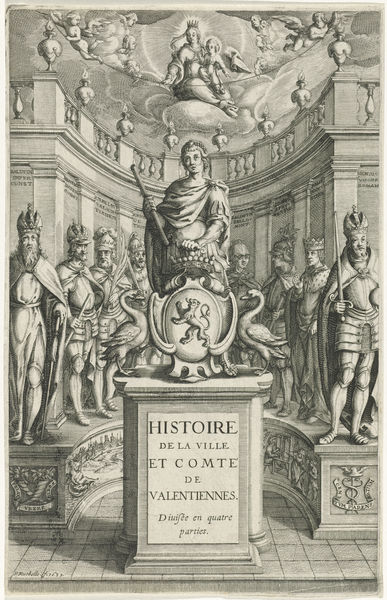
Titel: Titelpagina voor Henry d' Outreman en Pierre d' Outreman, Histoire de la Ville et Comte de Valentiennes
Künstler: Petrus Rucholle
Standort: Amsterdam
Institution: Rijksmuseum
Schlagwörter: himmel, zeichnung, geschichte, sockel, boden, kind, krone, statue, schrift, grafik, hof, figuren, französisch, inschrift, vasen, balustrade, denkmal, druck, lithographie, radierung, text, herrscher, wappen, jesus, majestät, herz, könige, löwe, maria, mutter gottes, schwäne, zepter, kronen, gottesmutter, rotunde, jesuskind, panter, panther, heraldik, jesukind, histoire, heilige jungfrau, ville, löw, et, de, k, la, schiild, kindlein, comte, jesukins